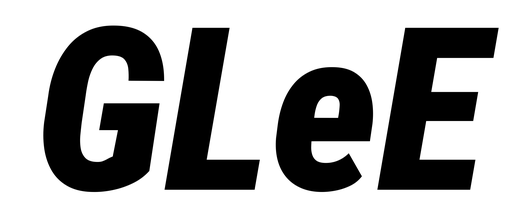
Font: Roboto-Italic_Condensed_Black_Italic